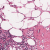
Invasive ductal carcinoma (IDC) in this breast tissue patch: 0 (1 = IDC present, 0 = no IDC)